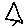
Label: triangle